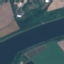
Land use / land cover class: River